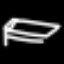
Label: bed